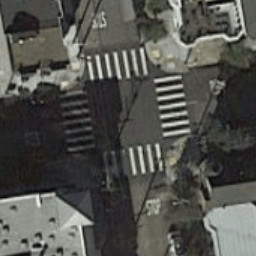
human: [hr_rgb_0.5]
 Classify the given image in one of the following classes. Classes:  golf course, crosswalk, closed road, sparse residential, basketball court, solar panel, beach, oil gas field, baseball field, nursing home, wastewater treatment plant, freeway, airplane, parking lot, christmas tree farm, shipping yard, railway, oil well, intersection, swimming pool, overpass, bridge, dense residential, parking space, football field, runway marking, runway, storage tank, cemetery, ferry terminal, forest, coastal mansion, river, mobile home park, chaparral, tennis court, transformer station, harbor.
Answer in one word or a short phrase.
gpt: crosswalk